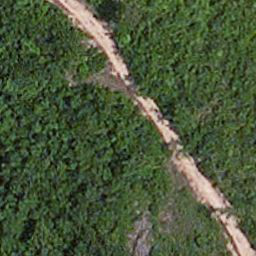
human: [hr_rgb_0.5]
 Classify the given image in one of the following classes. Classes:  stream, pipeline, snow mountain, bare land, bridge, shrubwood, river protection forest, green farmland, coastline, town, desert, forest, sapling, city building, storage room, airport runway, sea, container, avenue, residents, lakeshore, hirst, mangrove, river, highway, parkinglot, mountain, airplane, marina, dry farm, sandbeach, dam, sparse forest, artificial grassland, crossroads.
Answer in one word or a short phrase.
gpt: avenue